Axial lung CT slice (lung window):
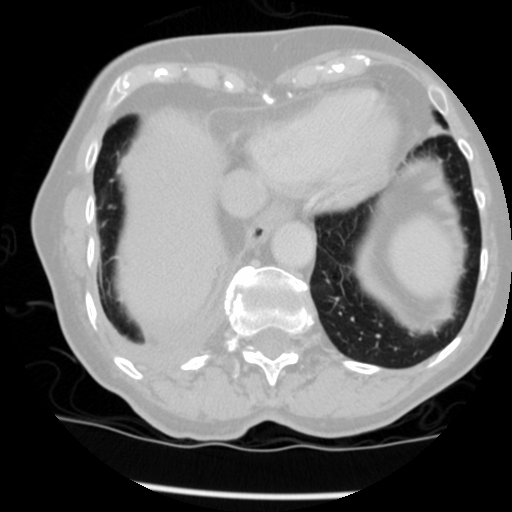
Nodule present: no